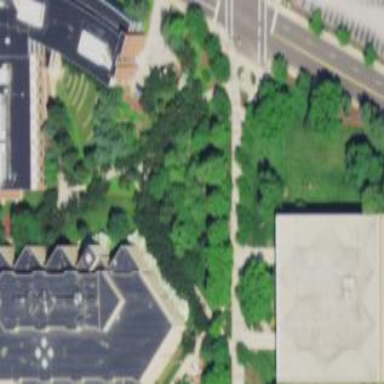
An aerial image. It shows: Library building.